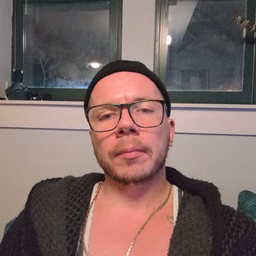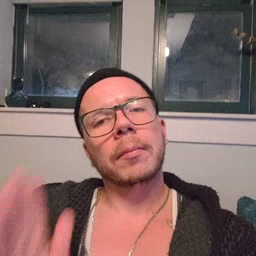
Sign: bedroom